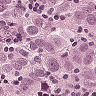
Metastatic tissue present: yes